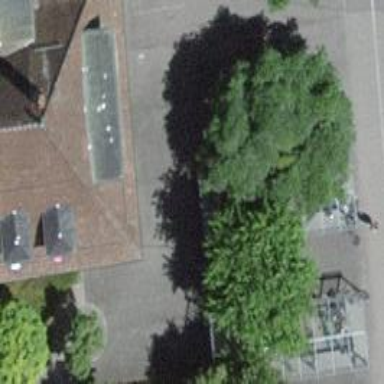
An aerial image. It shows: Bicycle parking area with stands available.